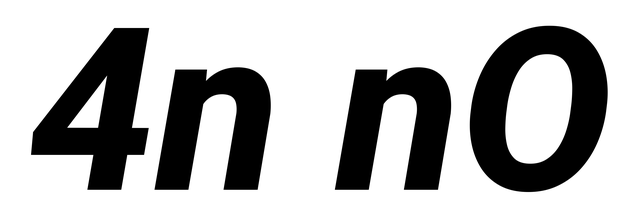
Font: Roboto-Italic_ExtraBold_Italic